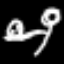
Label: frog